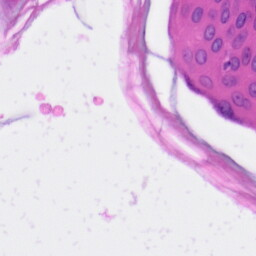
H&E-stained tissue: Skin